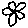
Label: flower